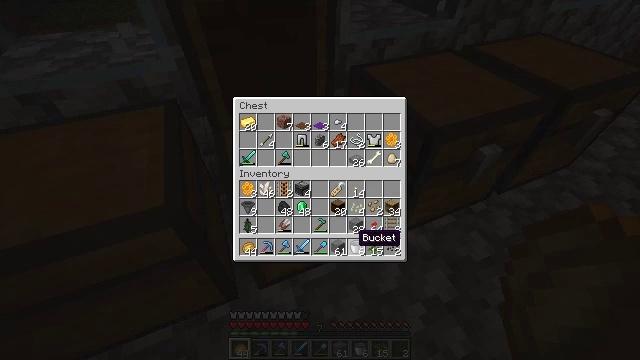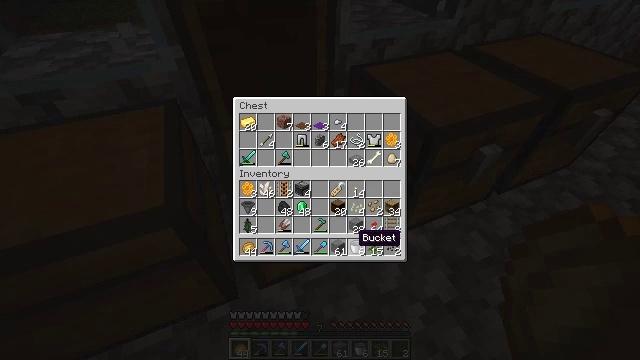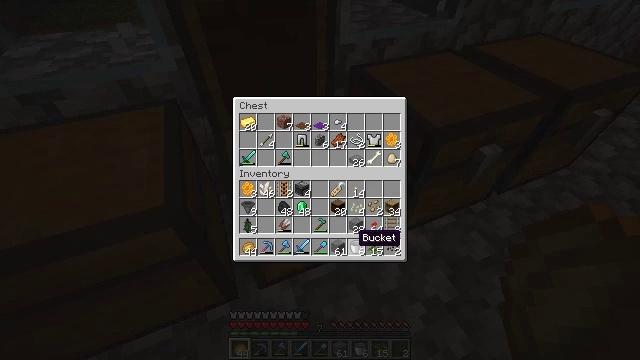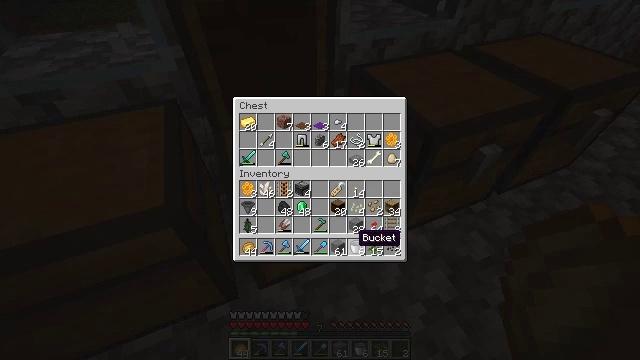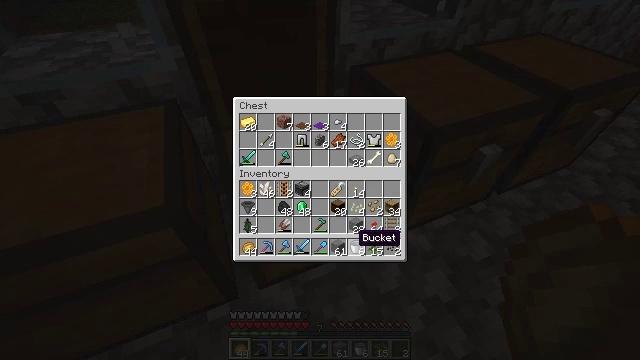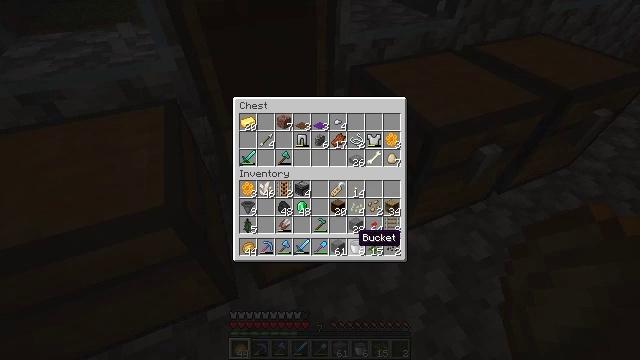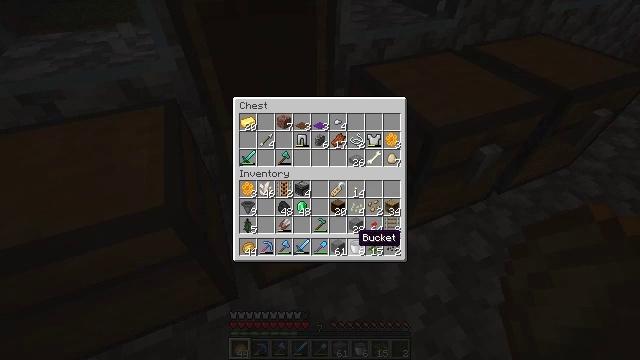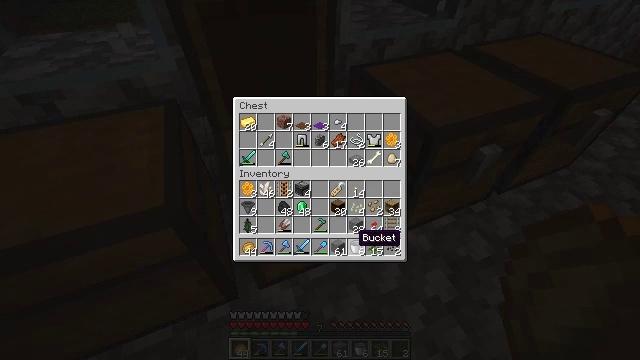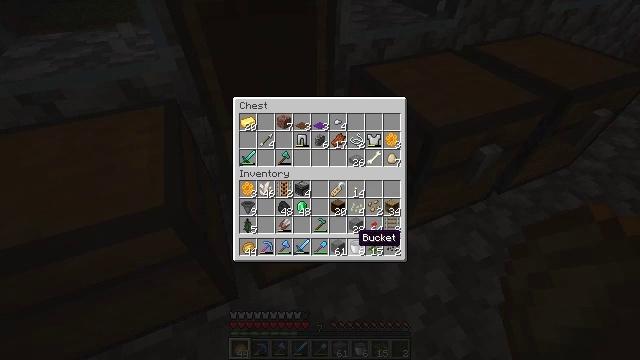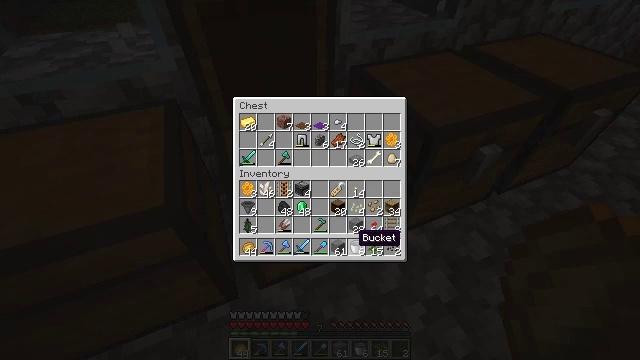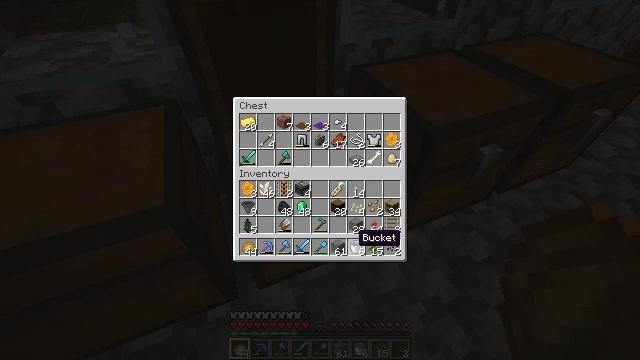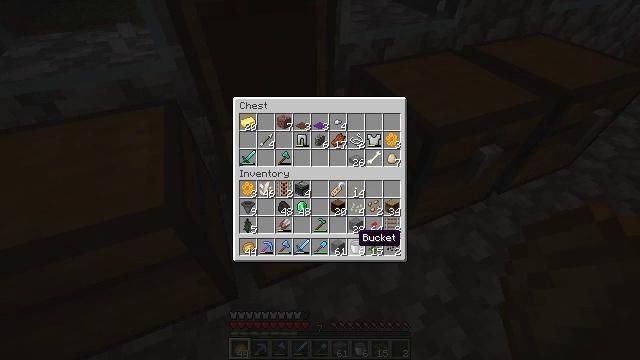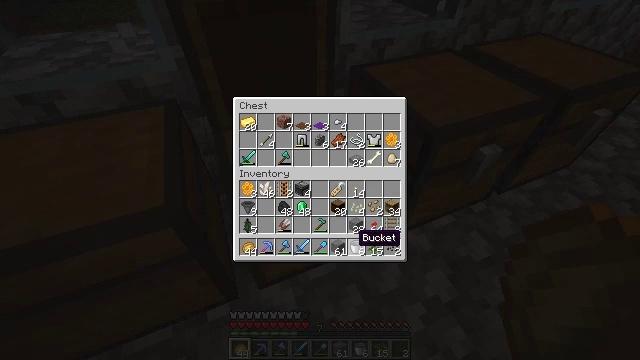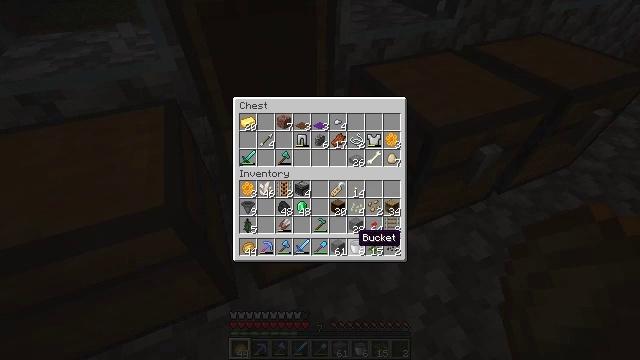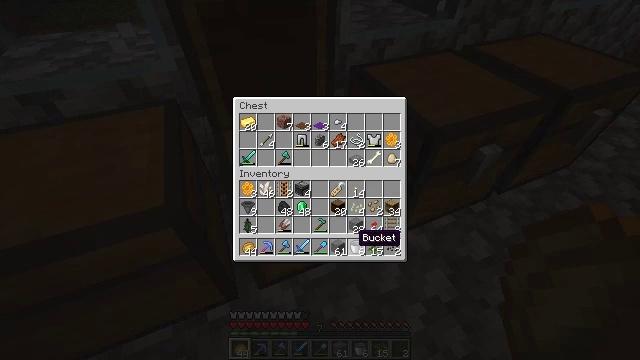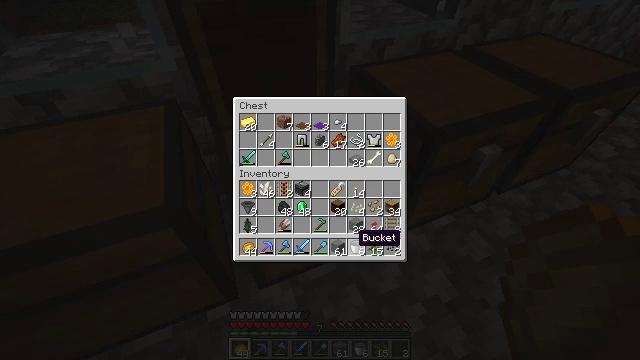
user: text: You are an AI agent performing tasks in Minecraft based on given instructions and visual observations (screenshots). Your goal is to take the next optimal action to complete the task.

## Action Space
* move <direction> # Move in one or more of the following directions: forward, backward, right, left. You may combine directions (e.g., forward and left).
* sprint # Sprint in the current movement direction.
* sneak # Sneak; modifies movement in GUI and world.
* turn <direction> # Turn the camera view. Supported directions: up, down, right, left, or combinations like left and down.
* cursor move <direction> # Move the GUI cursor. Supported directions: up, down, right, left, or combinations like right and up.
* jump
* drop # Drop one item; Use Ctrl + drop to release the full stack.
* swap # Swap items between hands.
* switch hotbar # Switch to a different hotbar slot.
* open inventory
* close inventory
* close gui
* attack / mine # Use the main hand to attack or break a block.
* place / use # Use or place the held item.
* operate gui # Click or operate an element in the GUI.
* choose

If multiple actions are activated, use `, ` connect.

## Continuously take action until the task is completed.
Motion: motion action
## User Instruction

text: Retrieve the brewing stand by breaking it.
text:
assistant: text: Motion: no_op
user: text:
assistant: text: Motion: no_op
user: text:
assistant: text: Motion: no_op
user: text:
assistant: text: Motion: no_op
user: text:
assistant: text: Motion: no_op
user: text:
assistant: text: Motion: no_op
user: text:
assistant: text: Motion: no_op
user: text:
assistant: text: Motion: no_op
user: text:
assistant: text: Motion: no_op
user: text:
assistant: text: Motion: no_op
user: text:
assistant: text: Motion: no_op
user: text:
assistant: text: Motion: no_op
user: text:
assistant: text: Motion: no_op
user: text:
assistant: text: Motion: no_op
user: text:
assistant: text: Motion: no_op
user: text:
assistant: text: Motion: no_op
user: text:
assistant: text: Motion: no_op
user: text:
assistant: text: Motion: no_op
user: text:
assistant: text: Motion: no_op
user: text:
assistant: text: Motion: cursor move up
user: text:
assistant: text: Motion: cursor move up
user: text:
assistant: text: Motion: no_op
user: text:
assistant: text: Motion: no_op
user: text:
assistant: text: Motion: no_op
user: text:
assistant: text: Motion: no_op
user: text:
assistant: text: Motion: no_op
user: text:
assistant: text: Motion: no_op
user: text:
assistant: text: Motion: no_op
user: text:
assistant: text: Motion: no_op
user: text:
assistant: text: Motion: no_op